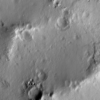
Label: not_dusty